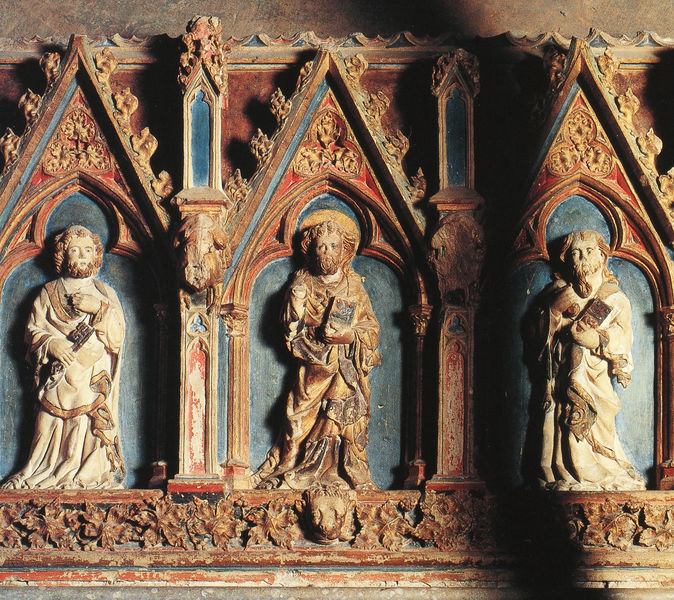
Titel: Grabstätte von Peter III. von Aragon (Pere el Gran)
Künstler: Bartomeu de Girona
Institution: Zisterzienserkloster Reial Monestir de Santa Maria de Santes Creus
Schlagwörter: blau, blätter, kopf, laub, mann, umhang, weiß, holz, männer, rot, architektur, halten, stehen, stein, kirche, gewand, gold, blatt, gotik, ranken, relief, bücher, giebel, figuren, detail, bemalt, buch, religion, paul, altar, schnitzerei, heiligenschein, nimbus, spitzbogen, christus, jesus, laubwerk, mittelalter, blattwerk, heilige, schlüssel, stier, petrus, sakral, heiligenscheine, lukas, paulus